Field crop: maize
Growth stage: 2
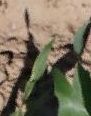
Species: maize